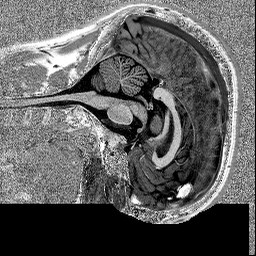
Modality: MP2RAGE
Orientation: sagittal
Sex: male